Question: I've set my self a challenge to develop a website without using a single image. I'll mainly use icon fonts, but for this particle graphic, I thought I can use a div or other element and than style it via css e.g. give borders or something... but I discovered that it wasn't as easy as I thought and I can't achieve it.
Here is what I need to get as a final result:

I'm interested in diagonal lines, ignore the background. Is there a way to replicate such lines with help of html or css?
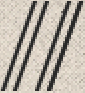
Answer: 'Hope this helps you get started..!!' <URL> here..
HTML
'''
<body>
<div class="myDiv"></div>
<div class="myDiv"></div>
<div class="myDiv"></div>
<div class="myDiv"></div>
<div class="myDiv"></div>
<div class="myDiv"></div>
<div class="myDiv"></div>
<div class="myDiv"></div>
</body>
'''
CSS
'''
.myDiv {
background-color: none;
border: solid 2px #AAA;
margin: 30px;
height: 5px;
-webkit-transform: rotateZ(115deg); // Chrome
-moz-transform: rotateZ(115deg) // Mozilla Firefox
}
'''